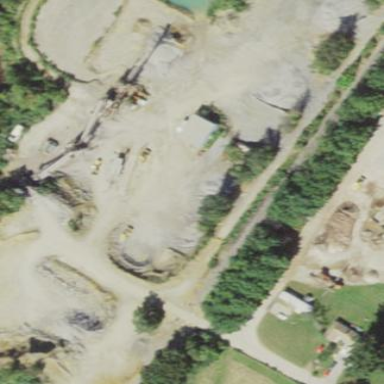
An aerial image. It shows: Quarry area.